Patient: sex M, age 31
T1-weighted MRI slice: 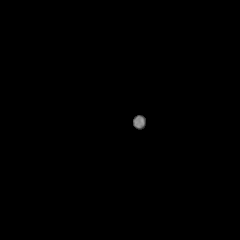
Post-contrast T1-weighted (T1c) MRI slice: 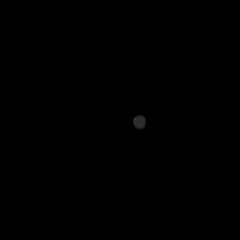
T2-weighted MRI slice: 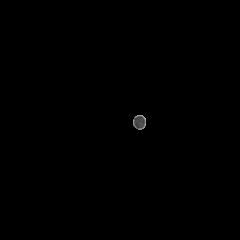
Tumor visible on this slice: no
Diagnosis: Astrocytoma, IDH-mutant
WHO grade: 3